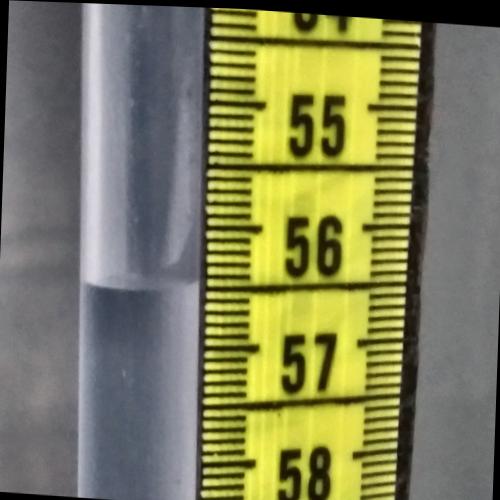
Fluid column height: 56.5 cm